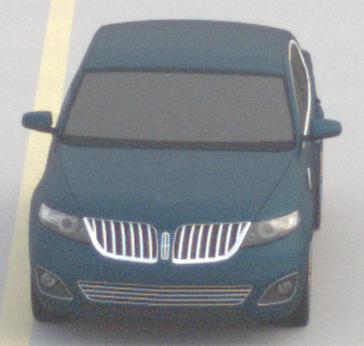
Make: Lincoln
Model: MKS
Detailed model: -
Model produced from: 2008
Model produced until: 2011
Doors: 4
Color: blue
Road condition: dry road
Daytime: morning or afternoon
Contrast: low contrast